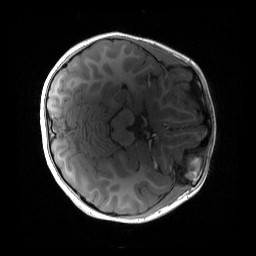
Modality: T1w
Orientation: axial
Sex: female
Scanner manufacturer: siemens
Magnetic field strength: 3 T
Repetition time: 1.9 s
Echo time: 0.00243 s